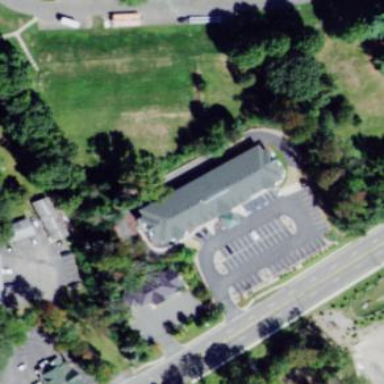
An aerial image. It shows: Motel building.